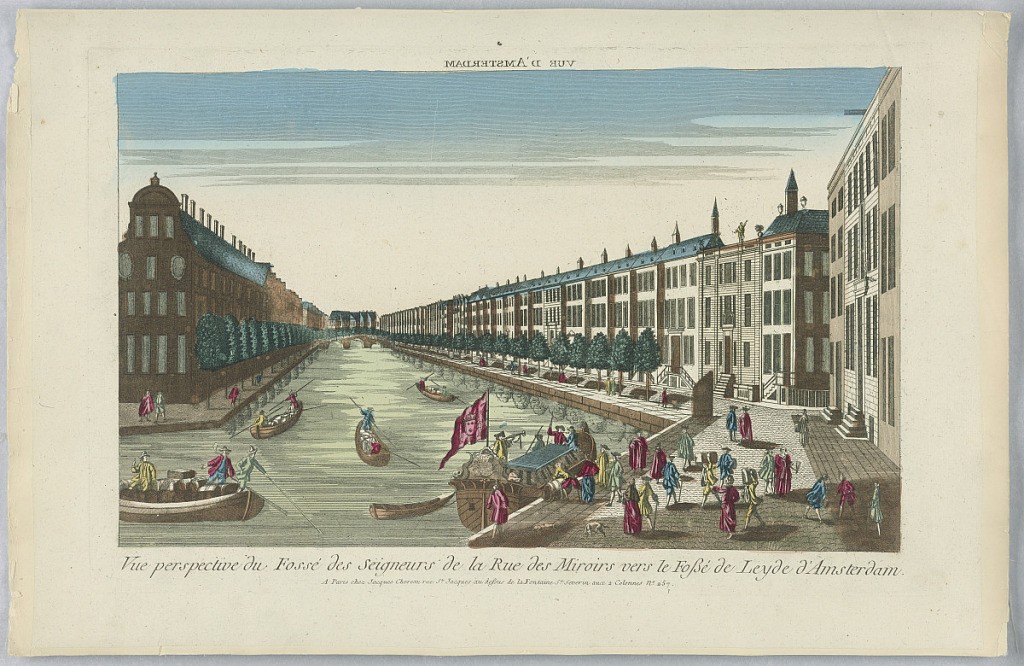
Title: Peep-Show Print
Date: mid-18th century
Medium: Engraving and brush and wash on paper
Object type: Print
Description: Peep-show print